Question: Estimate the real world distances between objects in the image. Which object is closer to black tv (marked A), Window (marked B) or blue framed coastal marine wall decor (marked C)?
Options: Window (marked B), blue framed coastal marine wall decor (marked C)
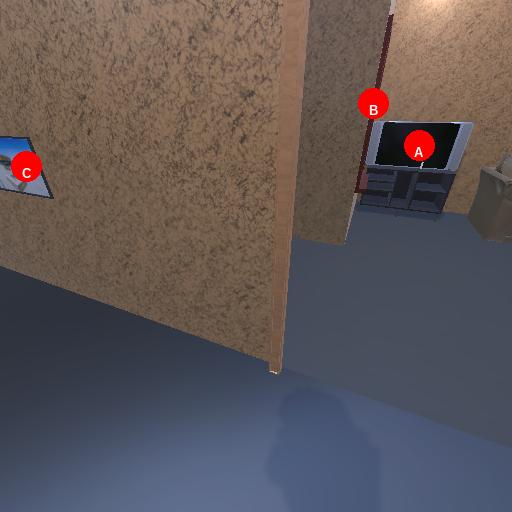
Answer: Window (marked B)